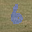
Label: 6